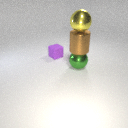
large green metal sphere below large brown metal cylinder